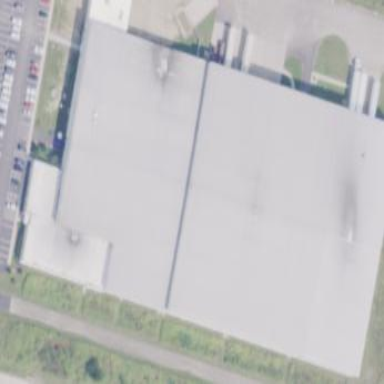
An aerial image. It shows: Industrial building.